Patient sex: M
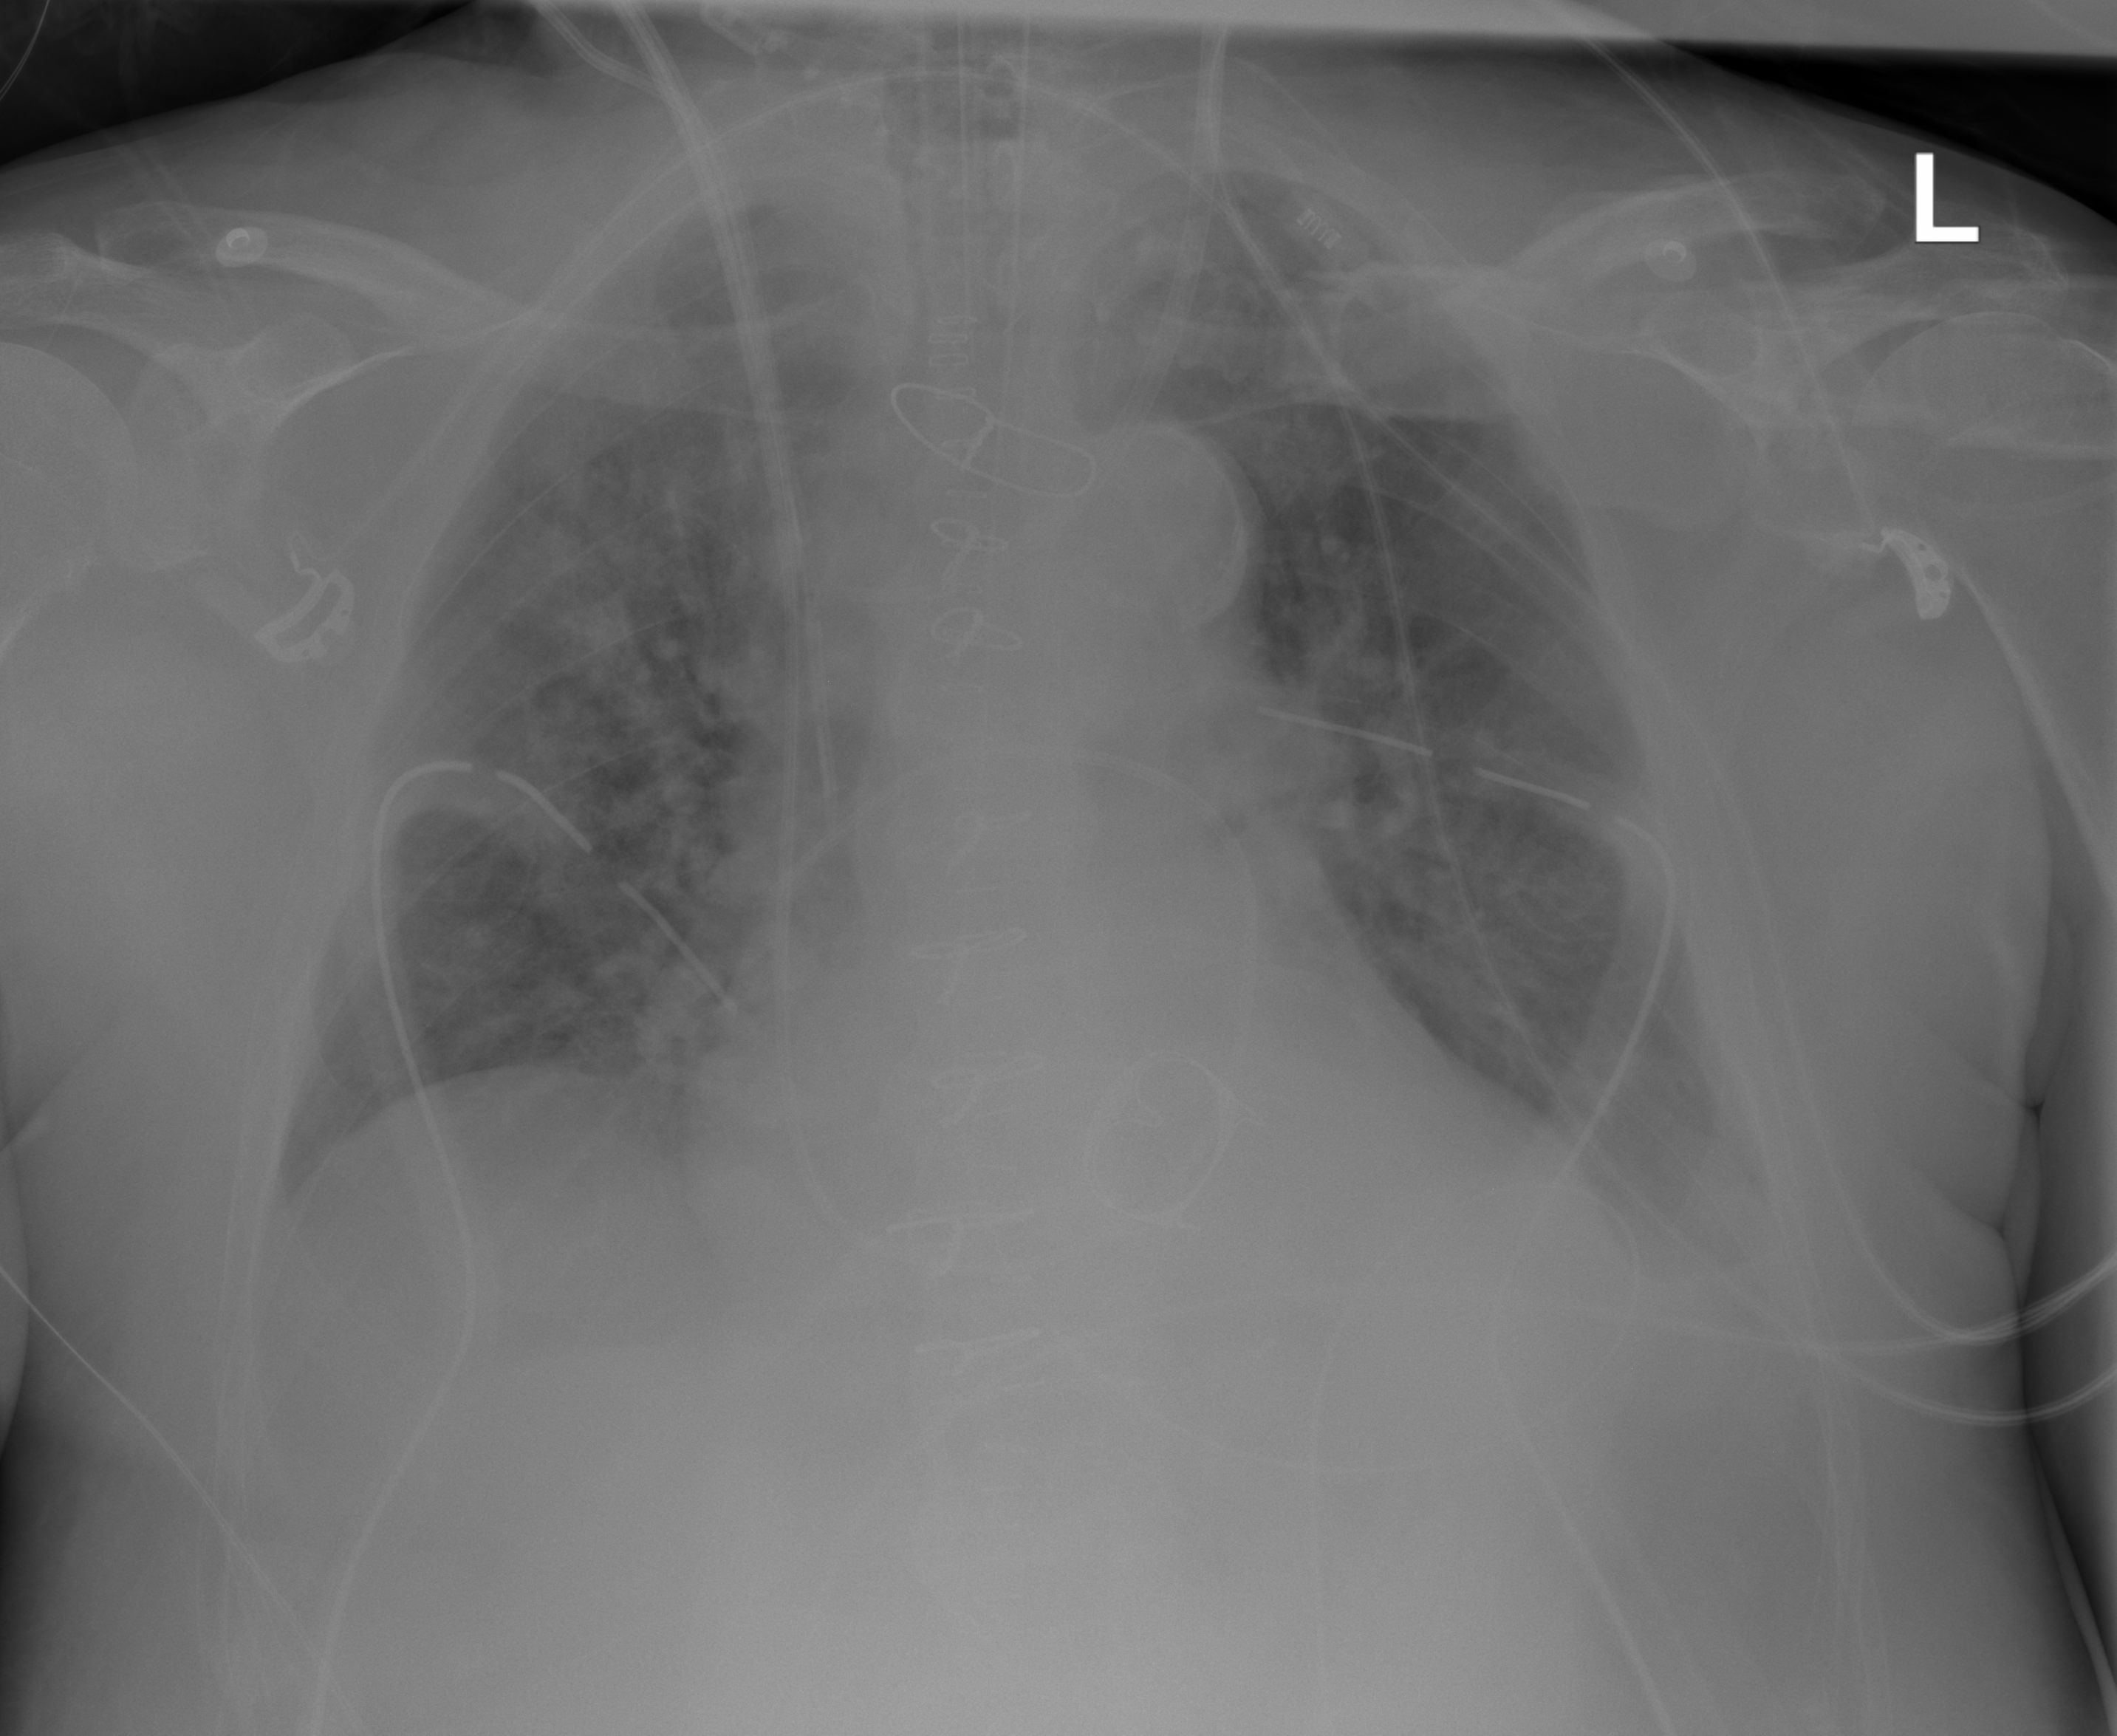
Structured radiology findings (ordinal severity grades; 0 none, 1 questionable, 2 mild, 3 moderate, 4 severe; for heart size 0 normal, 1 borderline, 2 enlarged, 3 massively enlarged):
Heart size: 2
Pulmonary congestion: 2
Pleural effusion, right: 1
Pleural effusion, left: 1
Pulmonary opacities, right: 2
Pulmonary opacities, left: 2
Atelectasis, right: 2
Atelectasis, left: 2